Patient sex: M
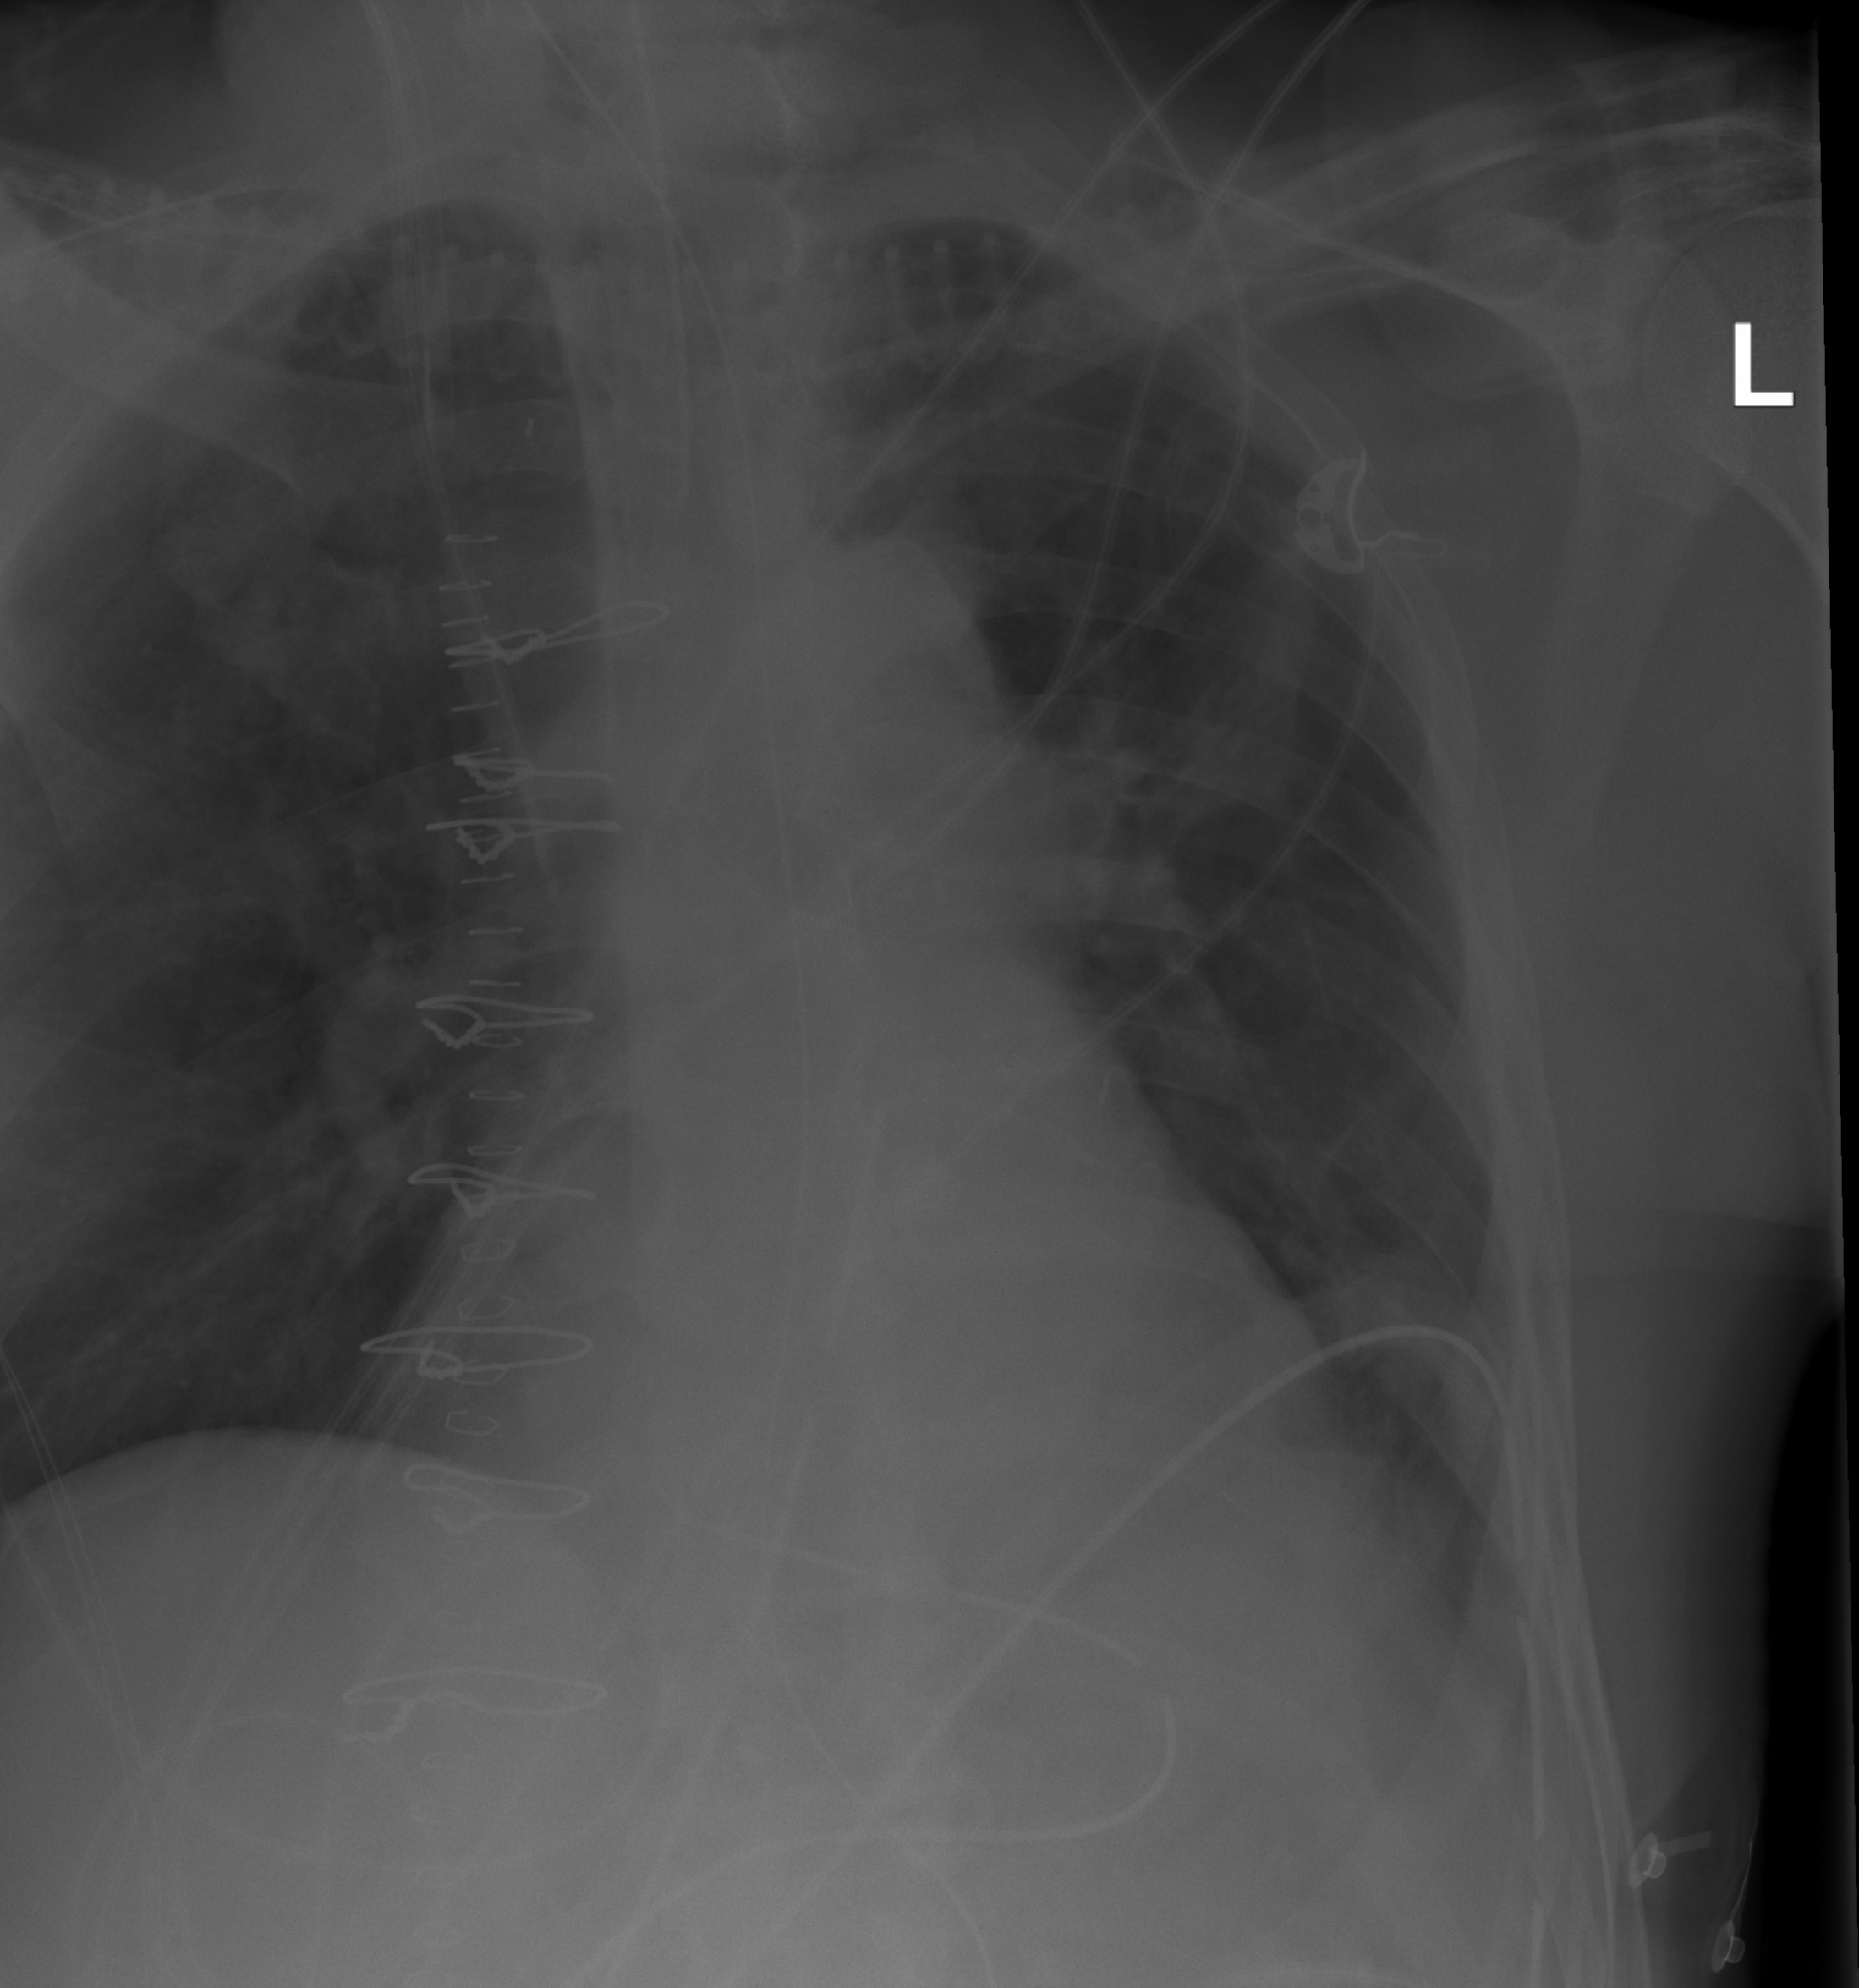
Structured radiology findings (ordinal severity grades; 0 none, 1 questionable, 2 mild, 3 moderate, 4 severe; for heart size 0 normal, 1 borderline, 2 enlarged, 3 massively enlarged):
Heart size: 0
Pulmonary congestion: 0
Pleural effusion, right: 0
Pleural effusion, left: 0
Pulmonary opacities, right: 0
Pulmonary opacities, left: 0
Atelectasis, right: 0
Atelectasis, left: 0